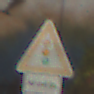
Verkehrszeichen: Lichtzeichenanlage
Zusatzzeichen unten: ZeitangabenMitBeschraenkungAufWochentage8
Umgebung: Outdoor, Urban
Tageszeit: MorningAfternoon
Wetter: PartlyCloudy
Licht: Natural
Jahreszeit: NotSpecified
Kontrast: MediumContrast